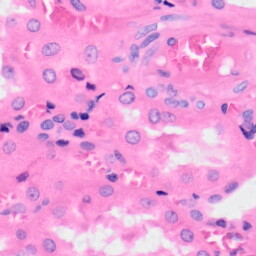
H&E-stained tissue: Kidney